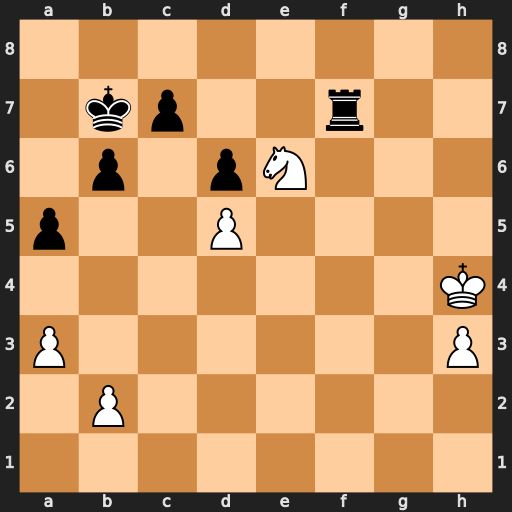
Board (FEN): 8/1kp2r2/1p1pN3/p2P4/7K/P6P/1P6/8
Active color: w
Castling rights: -
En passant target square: -
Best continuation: Nd8+ Ka6 Nxf7